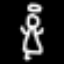
Label: angel